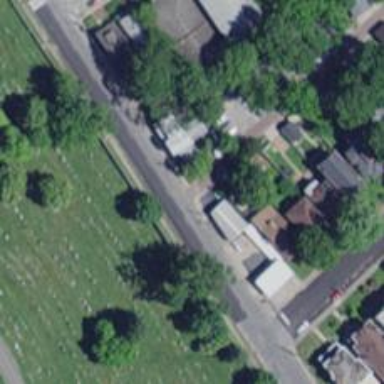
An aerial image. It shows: Alley classified as service road.